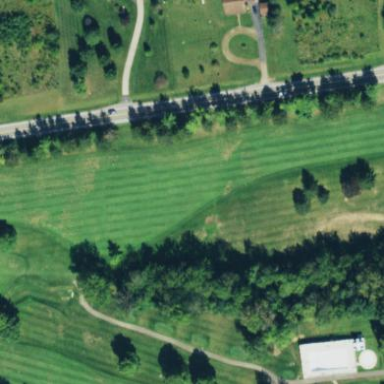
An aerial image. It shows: Golf fairway surrounded by grass.